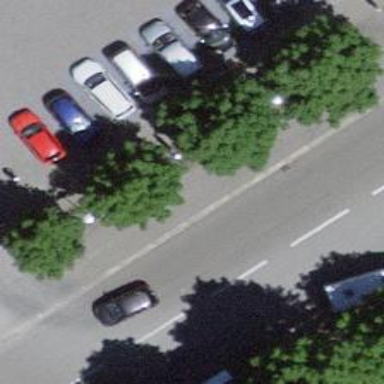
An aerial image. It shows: Avenue lined with broadleaved trees.